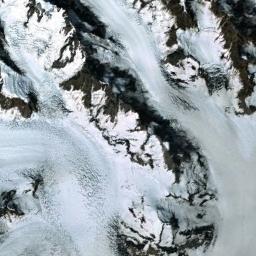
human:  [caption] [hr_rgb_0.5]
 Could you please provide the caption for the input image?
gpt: There is a lot of snow on the snowberg .

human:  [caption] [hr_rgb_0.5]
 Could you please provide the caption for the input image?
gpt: A snow-covered mountain covered in large areas .

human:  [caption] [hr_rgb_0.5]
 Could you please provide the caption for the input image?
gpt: The snowberg is partly covered with snow and ice but some ridges are not covered by glaciers .

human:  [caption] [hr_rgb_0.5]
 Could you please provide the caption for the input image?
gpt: The snow berg is consist of bare land and white snow .

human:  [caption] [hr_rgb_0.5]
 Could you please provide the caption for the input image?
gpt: There are much snow on the snowberg .